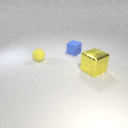
large yellow metal cube in front of small blue rubber cube